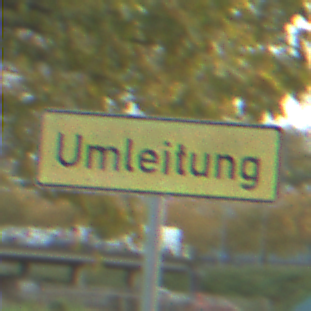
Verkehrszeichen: Umleitungsankuendigung
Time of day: MorningAfternoon
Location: Outdoor (Urban)
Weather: PartlyCloudy
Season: NotSpecified
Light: Natural